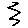
Label: zigzag